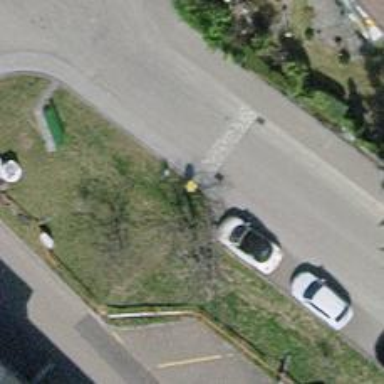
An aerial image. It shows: Post box is visible.